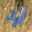
Label: 4